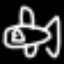
Label: airplane